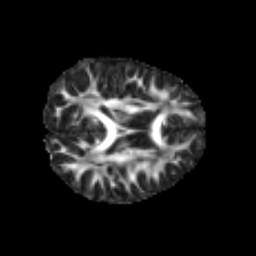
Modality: FA
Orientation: axial
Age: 7
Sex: male
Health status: healthy